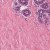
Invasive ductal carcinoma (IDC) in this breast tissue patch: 0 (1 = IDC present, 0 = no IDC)